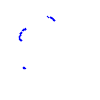
Particle: proton